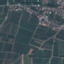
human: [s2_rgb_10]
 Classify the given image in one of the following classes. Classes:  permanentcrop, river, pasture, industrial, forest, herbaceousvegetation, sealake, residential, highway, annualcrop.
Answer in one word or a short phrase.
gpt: PermanentCrop